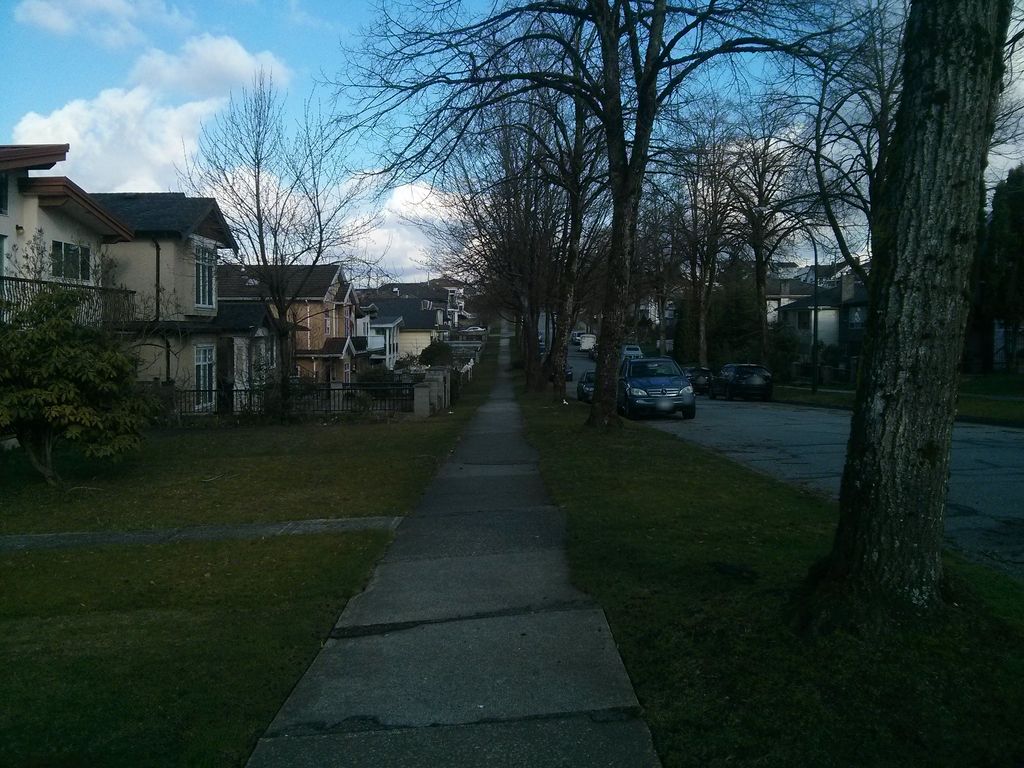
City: vancouver